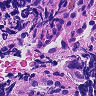
Metastatic tissue present: yes